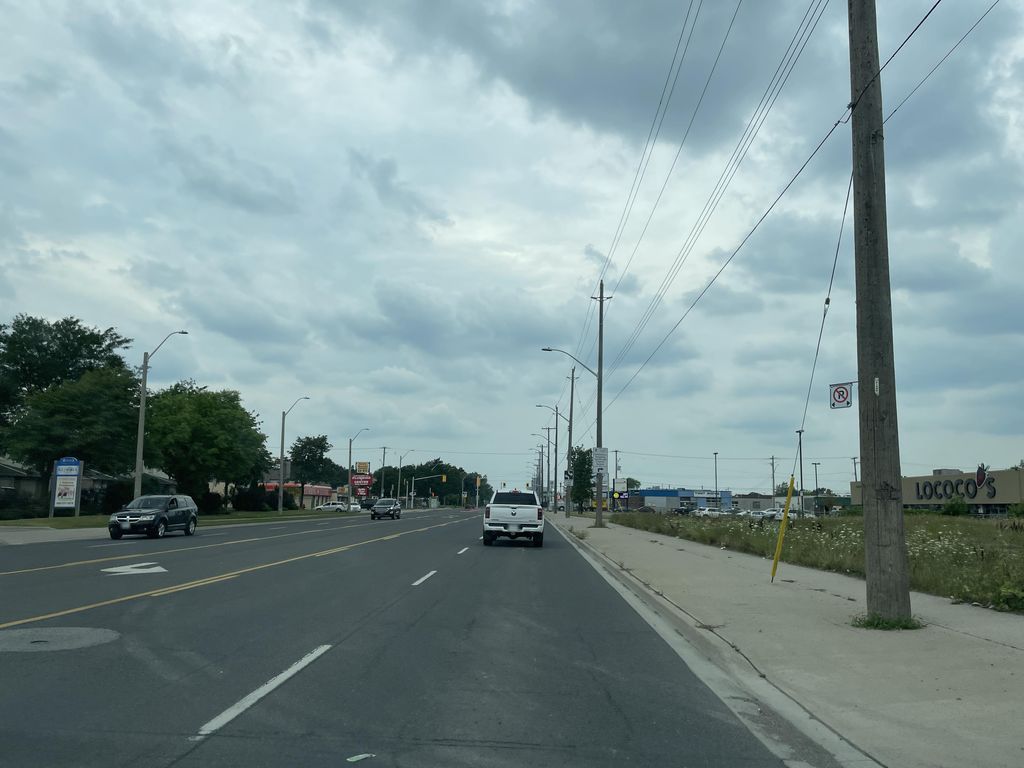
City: hamilton